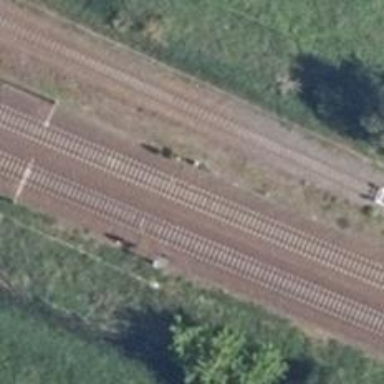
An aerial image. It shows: Railway signal.